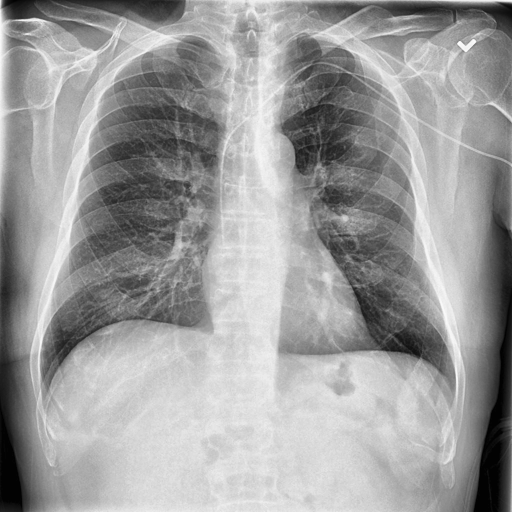
Finding: NORMAL